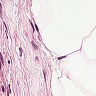
Metastatic tissue present: no